Question: i have successfuly created provisioning certificates and tested the app on my device, but while uploading to appstore i got some error related with distribution profile, the error says " valid signing identity not found ".
while adding distribution certificate i got this error on organizer? anyone knows the solution? i tried recreating the certificate but the error remains?
thanks in advance
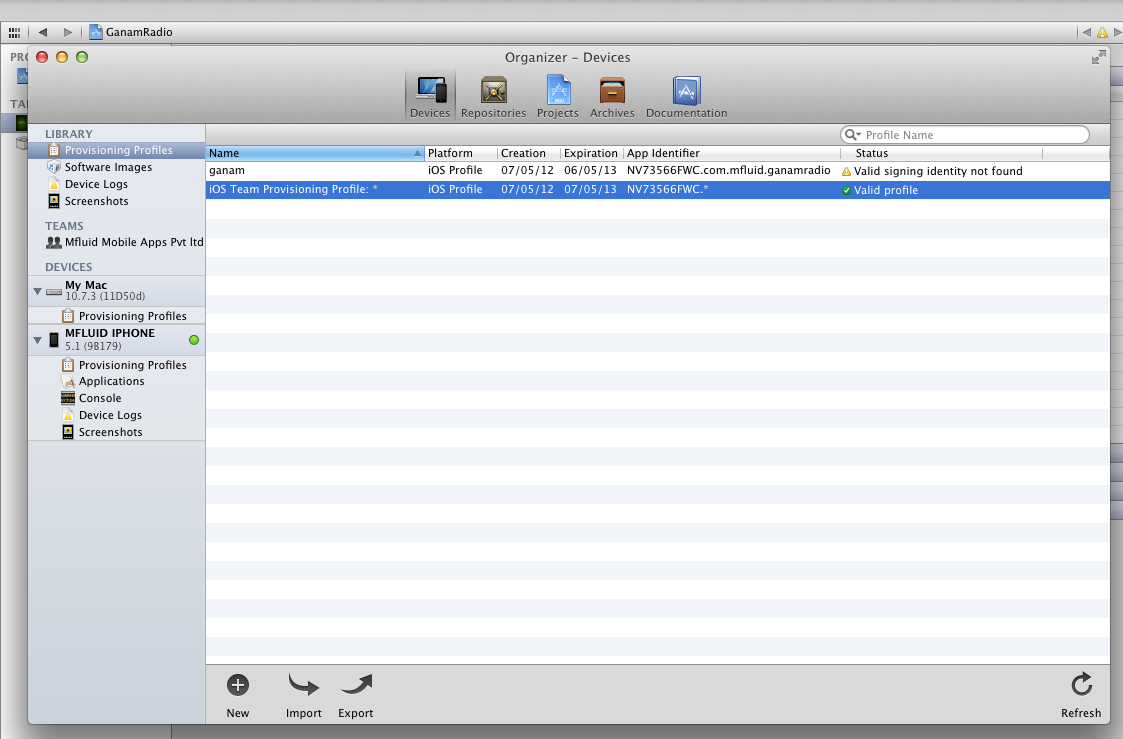
Answer: when you made the certificate signing request, you made a key, that key is deleted due to whcih you are getting this.
to overcome, make a new key, new certificate and then new profile again, bt make sure to delete all profiles matching to that first from your organizer